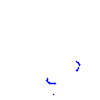
Particle: proton